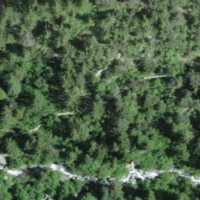
EUNIS habitat code: 43
Species observed at this site:
Laserpitium latifolium
Erebia melampus